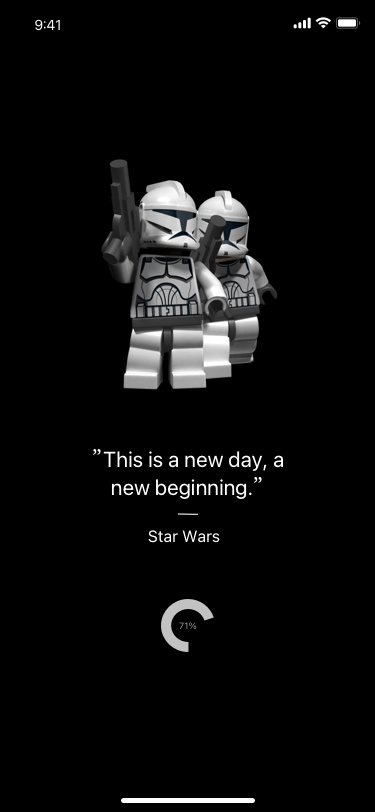
Text in this UI design:
71%
”This is a new day, a new beginning.”
Star Wars